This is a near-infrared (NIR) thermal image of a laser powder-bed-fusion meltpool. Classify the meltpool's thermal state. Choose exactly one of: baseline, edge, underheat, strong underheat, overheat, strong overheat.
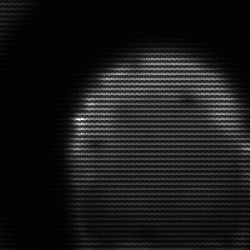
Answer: edge